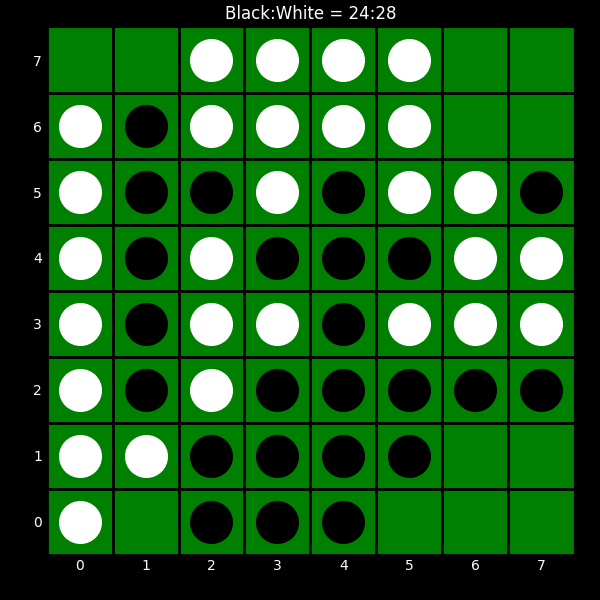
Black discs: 24
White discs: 28